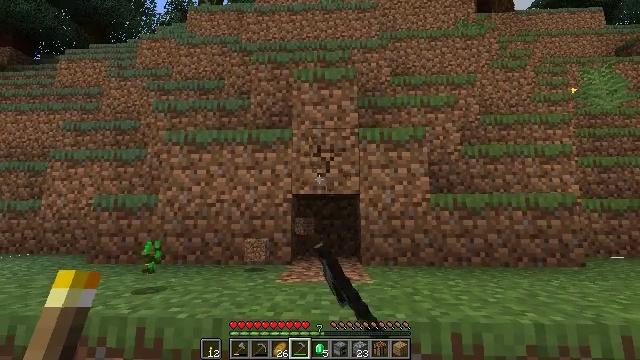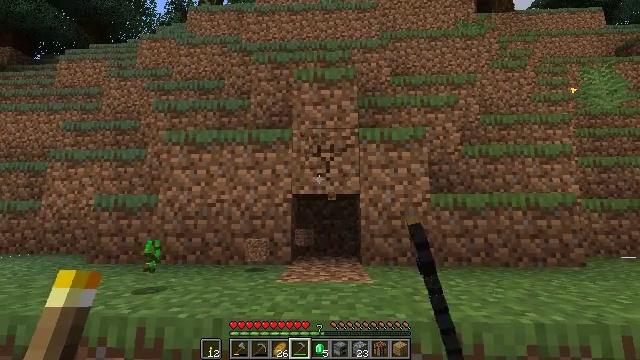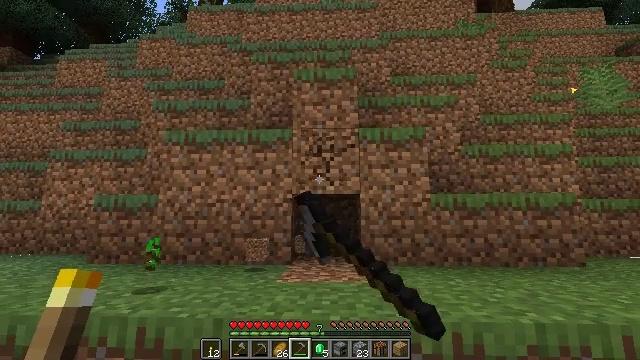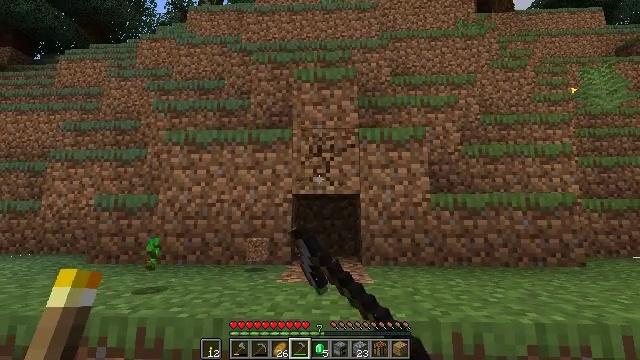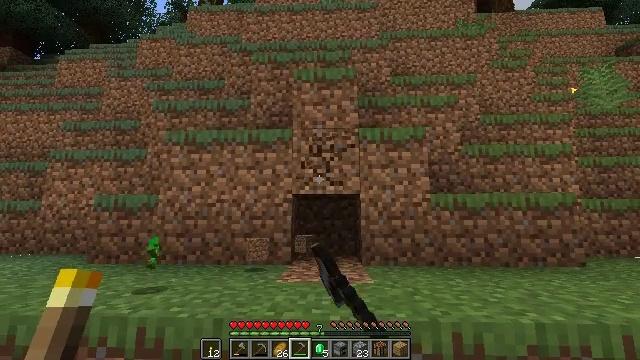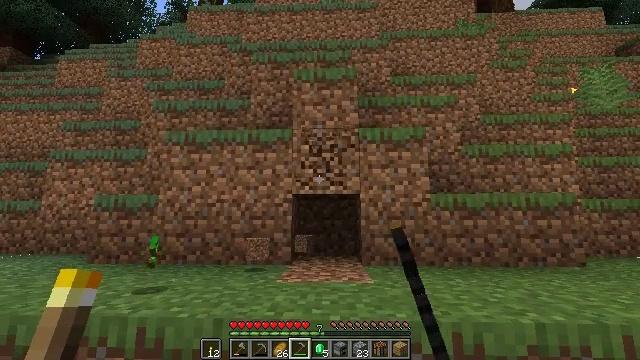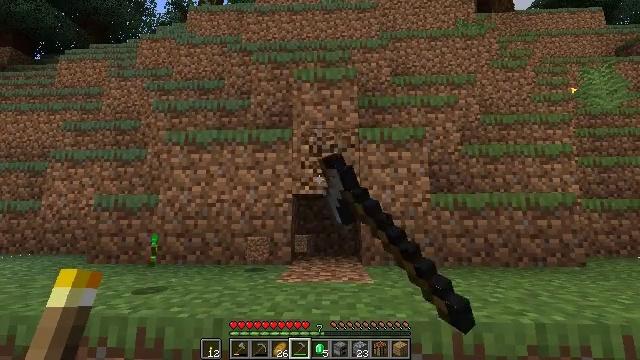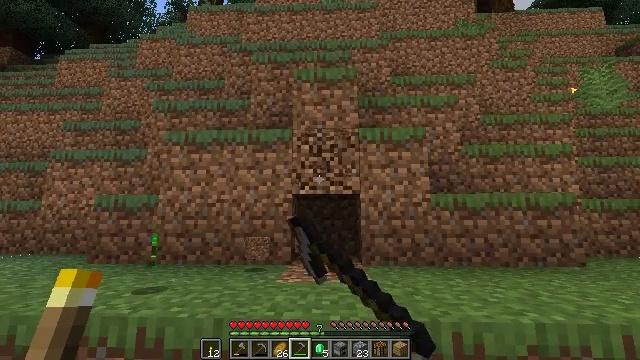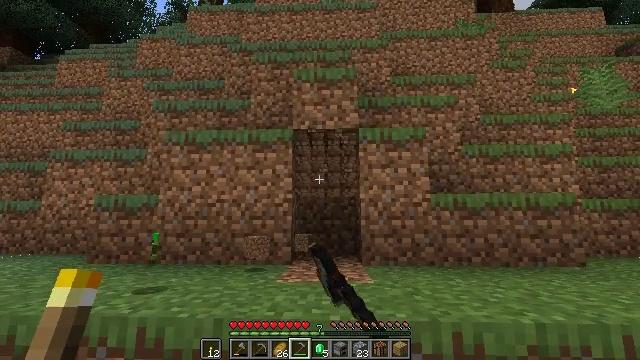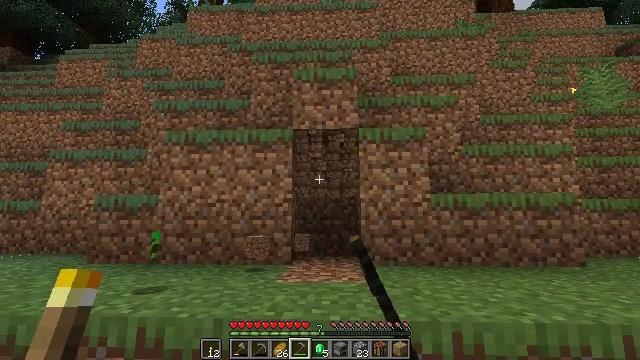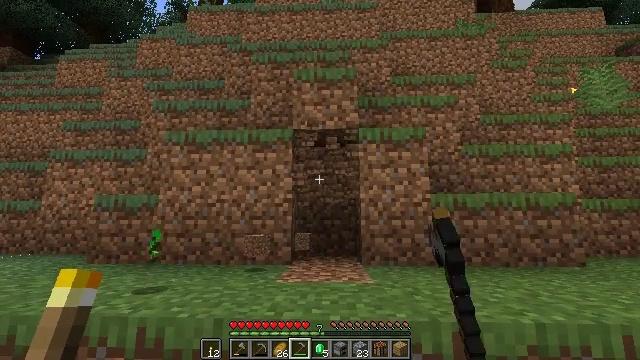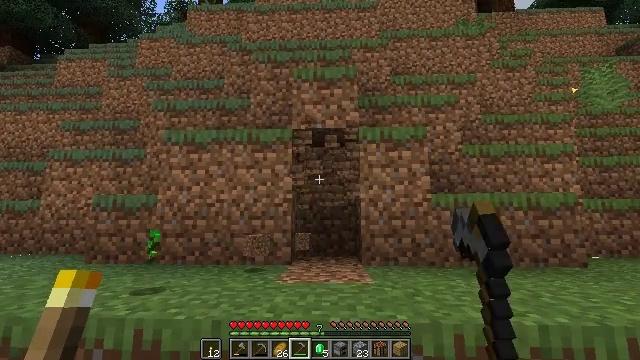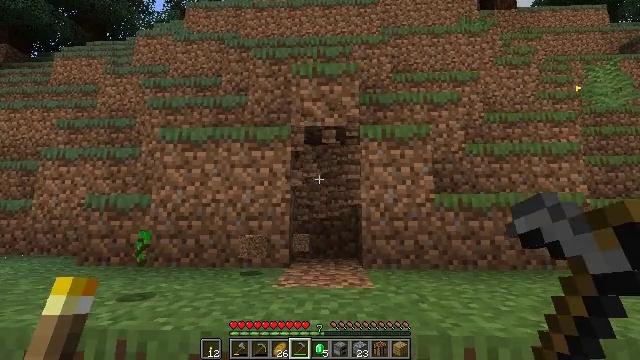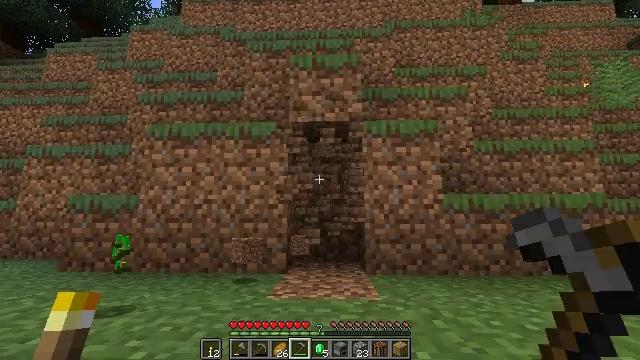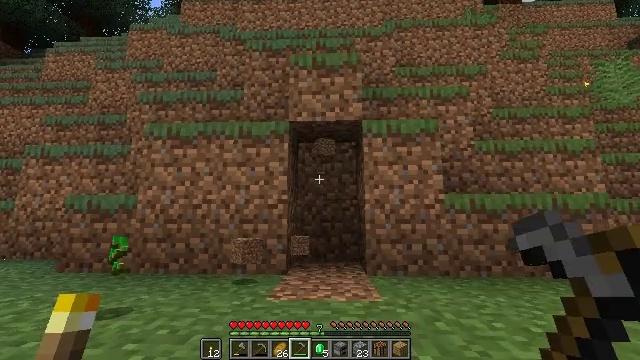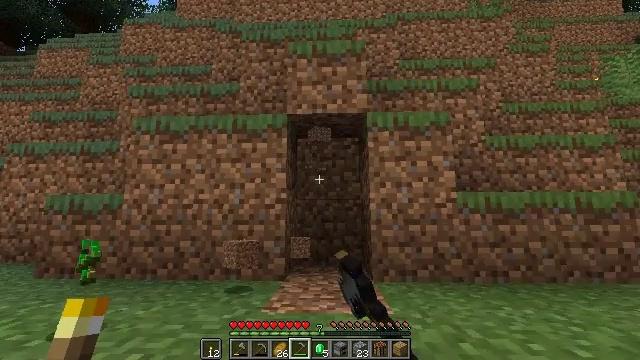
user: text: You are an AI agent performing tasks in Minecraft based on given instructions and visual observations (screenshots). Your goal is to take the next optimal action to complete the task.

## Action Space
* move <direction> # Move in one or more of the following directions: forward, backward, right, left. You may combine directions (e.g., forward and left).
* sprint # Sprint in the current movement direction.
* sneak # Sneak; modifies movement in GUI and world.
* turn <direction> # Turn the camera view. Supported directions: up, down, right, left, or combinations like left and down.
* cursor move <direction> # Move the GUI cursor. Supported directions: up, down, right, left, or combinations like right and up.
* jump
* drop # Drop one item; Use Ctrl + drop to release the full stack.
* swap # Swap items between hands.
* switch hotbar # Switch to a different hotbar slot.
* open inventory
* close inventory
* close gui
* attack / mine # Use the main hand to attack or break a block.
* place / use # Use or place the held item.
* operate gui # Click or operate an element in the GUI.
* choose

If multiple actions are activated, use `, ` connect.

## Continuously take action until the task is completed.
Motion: motion action
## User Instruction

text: Get dirt block.
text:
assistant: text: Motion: attack / mine
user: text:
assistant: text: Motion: attack / mine
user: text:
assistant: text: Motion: attack / mine
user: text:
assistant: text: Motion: attack / mine
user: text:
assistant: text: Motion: attack / mine
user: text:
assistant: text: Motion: attack / mine
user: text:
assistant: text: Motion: attack / mine
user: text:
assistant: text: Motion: attack / mine
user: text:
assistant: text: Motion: attack / mine
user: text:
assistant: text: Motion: attack / mine
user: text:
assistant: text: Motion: move forward, attack / mine
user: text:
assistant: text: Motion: move forward, attack / mine
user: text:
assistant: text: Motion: move forward, attack / mine
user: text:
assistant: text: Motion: move forward, attack / mine
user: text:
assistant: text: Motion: move forward, attack / mine
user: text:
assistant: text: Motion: attack / mine
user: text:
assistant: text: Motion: attack / mine
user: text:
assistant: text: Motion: attack / mine
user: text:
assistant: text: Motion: attack / mine
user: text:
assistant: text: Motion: attack / mine
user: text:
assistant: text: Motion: attack / mine
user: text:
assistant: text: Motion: attack / mine
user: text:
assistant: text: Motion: attack / mine
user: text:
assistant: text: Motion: attack / mine
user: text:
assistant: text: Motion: attack / mine
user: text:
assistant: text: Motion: attack / mine
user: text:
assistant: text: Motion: attack / mine
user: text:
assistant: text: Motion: attack / mine
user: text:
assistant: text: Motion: attack / mine
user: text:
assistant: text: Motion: attack / mine